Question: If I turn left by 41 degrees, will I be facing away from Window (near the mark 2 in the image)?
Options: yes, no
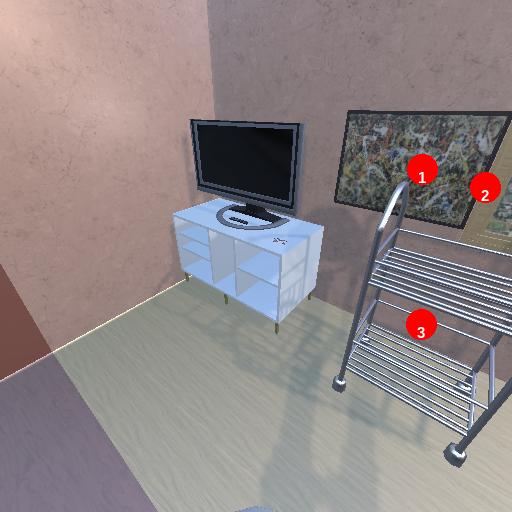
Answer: yes